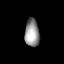
Tissue: lung
Cell type: Epithelial cells
Senescence score: 0.23
Nuclear area (px): 398
Mean DAPI intensity: 147.068